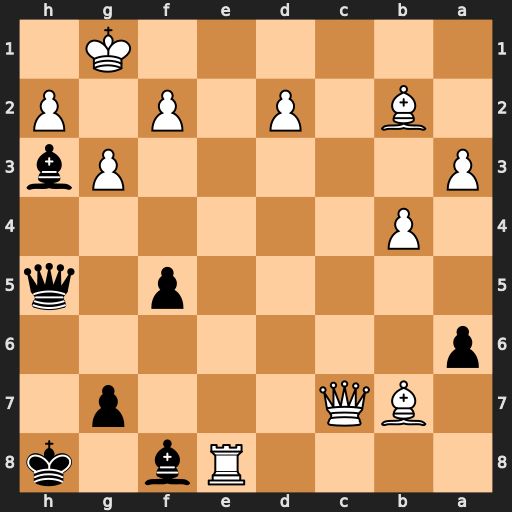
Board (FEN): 4Rb1k/1BQ3p1/p7/5p1q/1P6/P5Pb/1B1P1P1P/6K1
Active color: b
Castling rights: -
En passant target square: -
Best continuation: Qd1+ Re1 Qxe1#